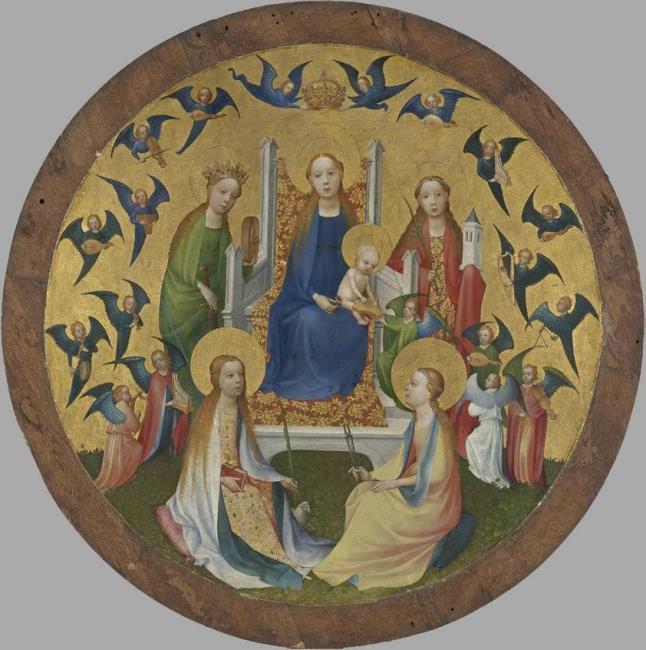
Title: Madonna enthroned
Artist: Anoniem (Keulen) ca. 1440 according to website Alte Pinakothek Munich, retrieved May 2018
Earliest date: 1435
Latest date: 1440
Genre: painting
Iconography: cattle
Keywords: Christian religious scene, Virgin and Child, throne, angel, making music, saint, peacock feather, book, tower, palm branch, crown, lamb